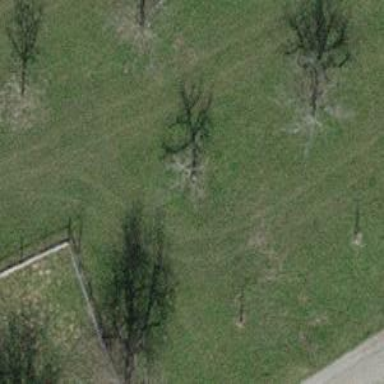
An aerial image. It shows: Single tag "natural: tree."